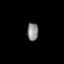
Tissue: lung
Cell type: Epithelial cells
Senescence score: 0.218
Nuclear area (px): 192
Mean DAPI intensity: 139.87